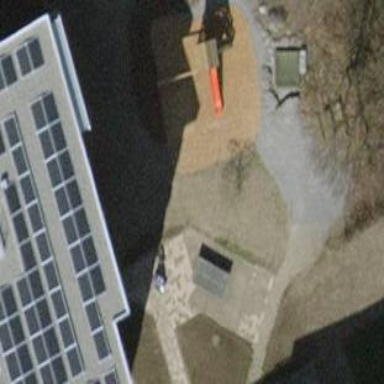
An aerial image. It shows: Playground area for leisure activities on the land.